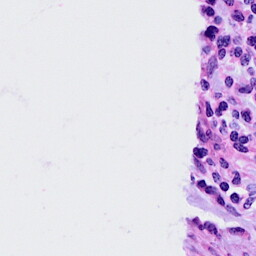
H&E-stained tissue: Cervix